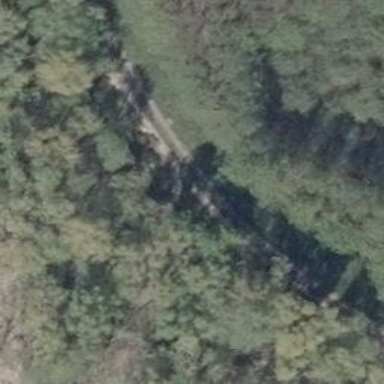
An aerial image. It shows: Paved track with grade1 tracktype. There is embankment along the road.